Platform: macOS
Application: Chrome
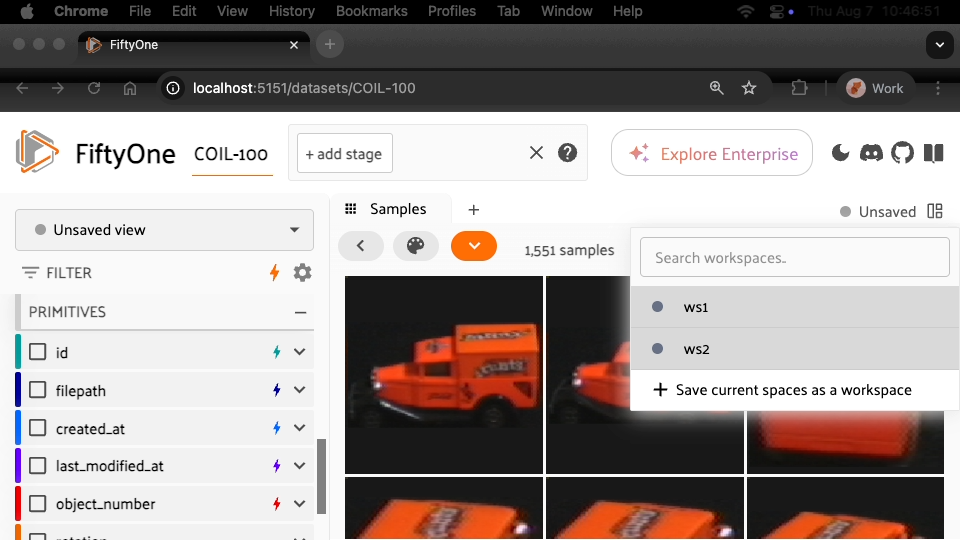
task_description: Save the current space as a workspace
action_type: click
element_info: Button
steps_since_start: 1